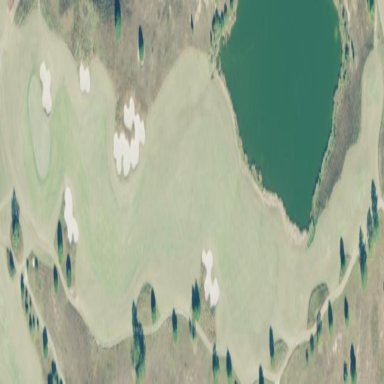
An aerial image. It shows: Area of rough grass used for golf.